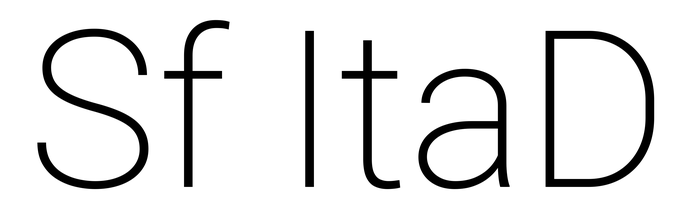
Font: Roboto_ExtraLight